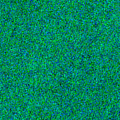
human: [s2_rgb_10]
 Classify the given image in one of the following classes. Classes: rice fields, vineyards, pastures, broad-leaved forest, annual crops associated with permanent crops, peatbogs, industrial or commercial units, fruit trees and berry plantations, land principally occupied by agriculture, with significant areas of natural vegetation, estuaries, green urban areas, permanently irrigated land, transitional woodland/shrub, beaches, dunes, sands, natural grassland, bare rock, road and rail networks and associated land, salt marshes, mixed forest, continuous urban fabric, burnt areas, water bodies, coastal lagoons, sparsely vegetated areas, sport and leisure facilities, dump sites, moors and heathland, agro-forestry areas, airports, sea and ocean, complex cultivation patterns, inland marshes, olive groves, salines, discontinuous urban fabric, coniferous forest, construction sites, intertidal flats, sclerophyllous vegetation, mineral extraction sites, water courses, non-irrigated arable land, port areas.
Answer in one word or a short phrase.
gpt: sea and ocean